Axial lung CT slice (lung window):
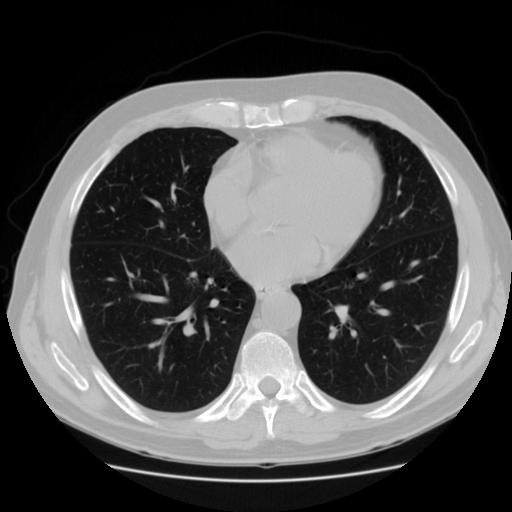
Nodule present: no